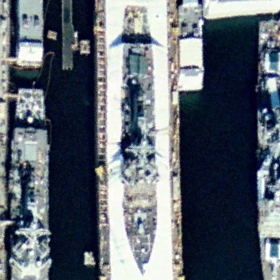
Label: destroyer